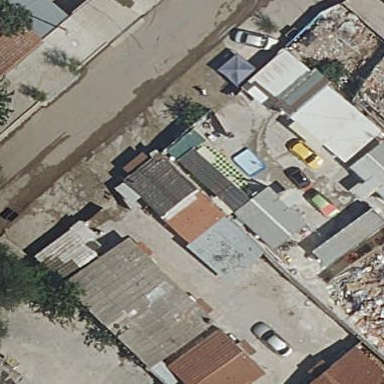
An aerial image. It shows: Residential building.